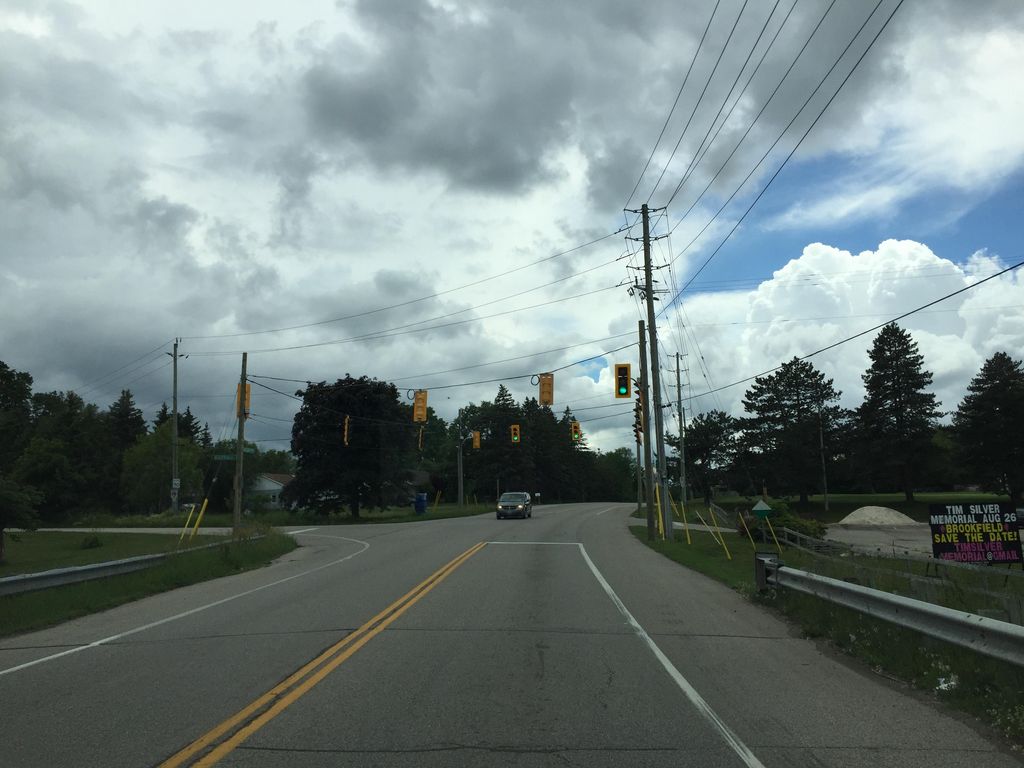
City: kitchener-waterloo